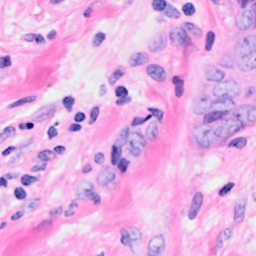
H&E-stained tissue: Breast